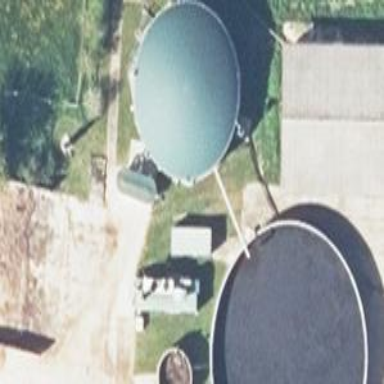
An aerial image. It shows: Storage tank that is man-made.